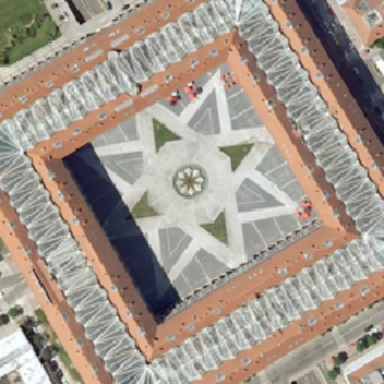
There is a huge rectangular building under the sun .